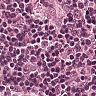
Metastatic tissue present: no